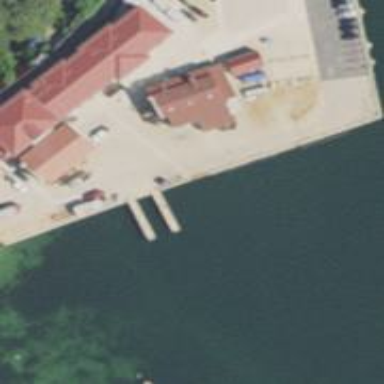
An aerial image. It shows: Pier used as boat lift along the waterway.